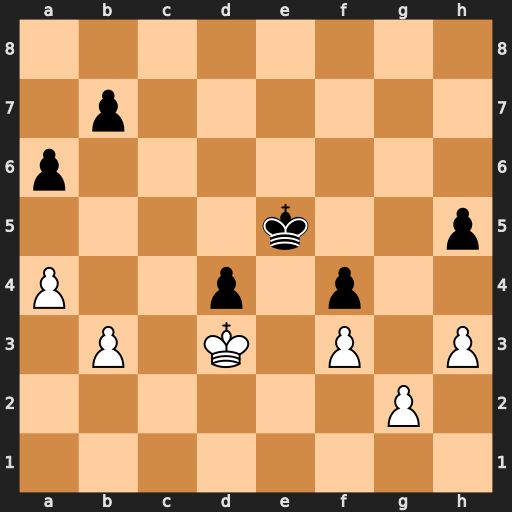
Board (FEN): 8/1p6/p7/4k2p/P2p1p2/1P1K1P1P/6P1/8
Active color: w
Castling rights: -
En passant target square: -
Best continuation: a5 Kd5 h4 Kc5 Ke4 d3 Kxd3